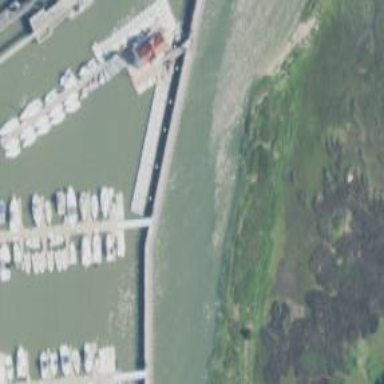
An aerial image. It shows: Man-made pier.